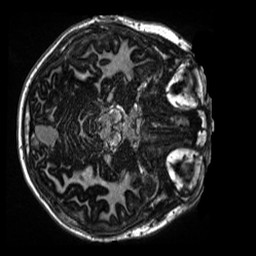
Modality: MP2RAGE
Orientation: axial
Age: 10
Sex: male
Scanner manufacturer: siemens
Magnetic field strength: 3 T
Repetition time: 4 s
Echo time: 0.00303 s